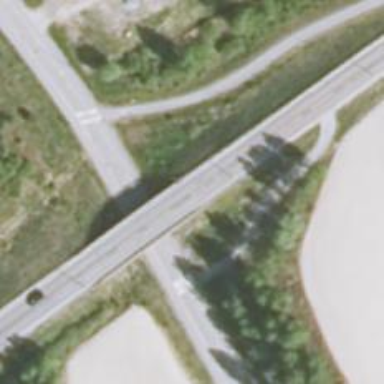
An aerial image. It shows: Trunk highway bridge with asphalt surface.